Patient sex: M
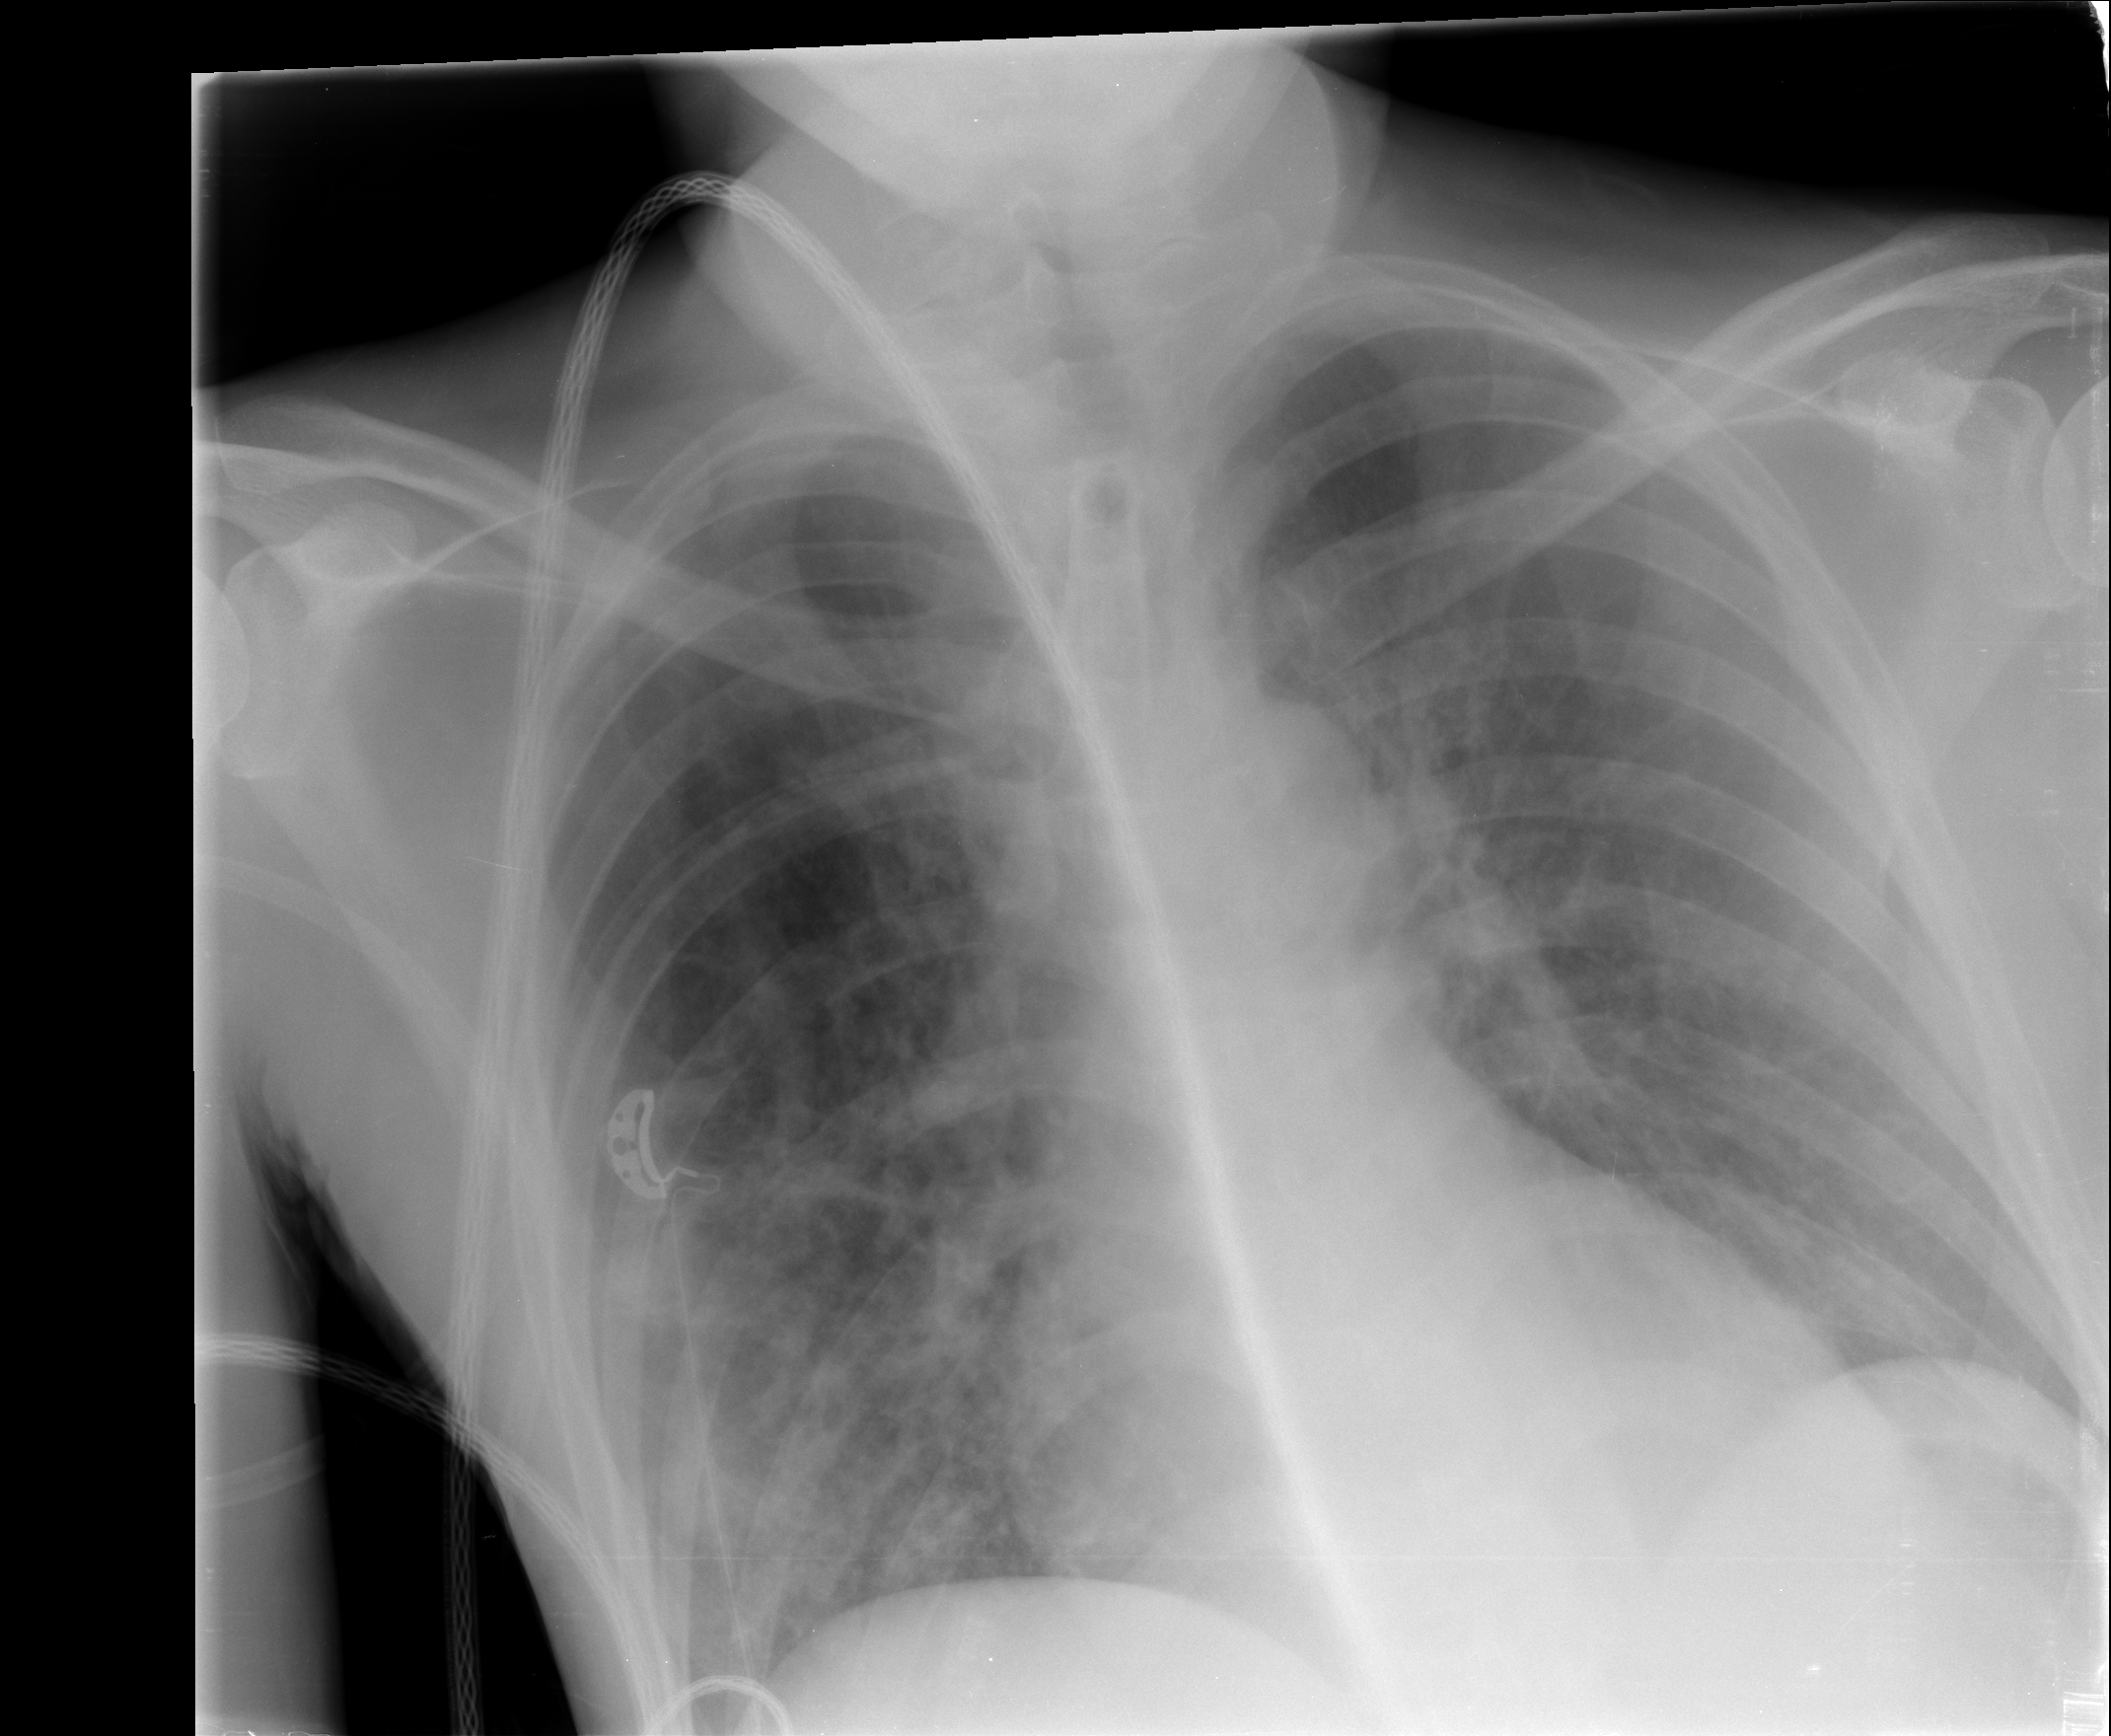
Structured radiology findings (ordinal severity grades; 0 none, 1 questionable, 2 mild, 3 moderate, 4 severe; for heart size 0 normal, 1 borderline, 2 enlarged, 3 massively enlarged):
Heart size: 0
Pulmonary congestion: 2
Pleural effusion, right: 0
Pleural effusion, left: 0
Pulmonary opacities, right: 3
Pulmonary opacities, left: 0
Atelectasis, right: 2
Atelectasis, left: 0